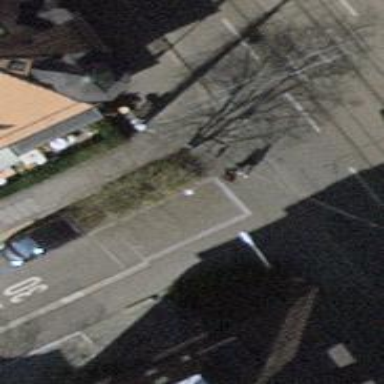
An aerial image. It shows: Unmarked crossing with traffic calming table.